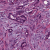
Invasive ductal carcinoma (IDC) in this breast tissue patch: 1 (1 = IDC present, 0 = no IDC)